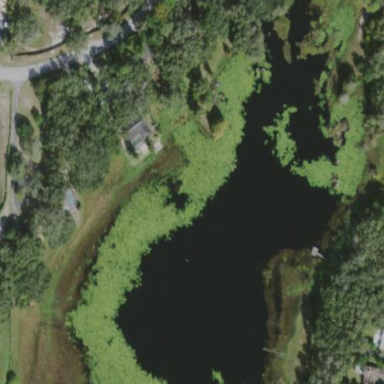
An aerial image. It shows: Beautiful lake surrounded by nature.